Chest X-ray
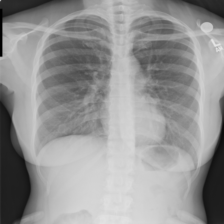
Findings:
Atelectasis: negative
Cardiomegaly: negative
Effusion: negative
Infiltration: negative
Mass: negative
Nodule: negative
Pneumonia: negative
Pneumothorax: negative
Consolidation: negative
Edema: negative
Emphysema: negative
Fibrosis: negative
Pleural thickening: negative
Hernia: negative